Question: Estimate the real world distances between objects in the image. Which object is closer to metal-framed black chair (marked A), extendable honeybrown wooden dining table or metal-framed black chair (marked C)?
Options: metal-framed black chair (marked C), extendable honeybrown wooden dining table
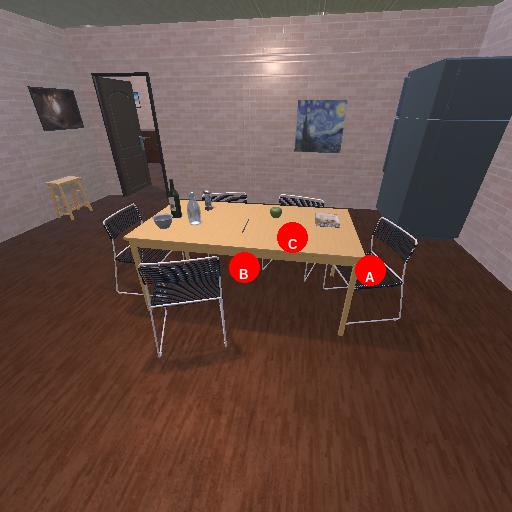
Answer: metal-framed black chair (marked C)